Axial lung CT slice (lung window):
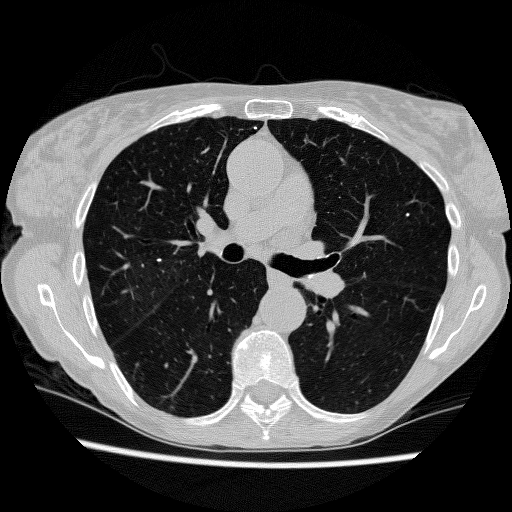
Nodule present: no